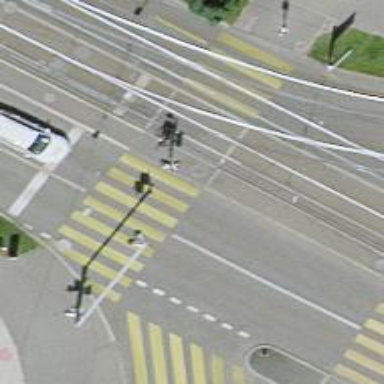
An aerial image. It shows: Tram crossing on the railway.